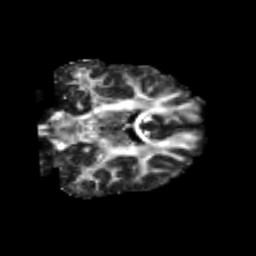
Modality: FA
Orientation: coronal
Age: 24
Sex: male
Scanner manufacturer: siemens
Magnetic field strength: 3 T
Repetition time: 3.5 s
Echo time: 0.125 s